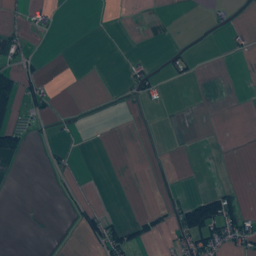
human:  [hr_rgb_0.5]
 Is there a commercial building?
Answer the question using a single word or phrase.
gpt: yes

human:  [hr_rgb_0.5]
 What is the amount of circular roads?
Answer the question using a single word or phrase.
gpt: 0

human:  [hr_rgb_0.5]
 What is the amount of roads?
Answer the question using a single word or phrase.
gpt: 212

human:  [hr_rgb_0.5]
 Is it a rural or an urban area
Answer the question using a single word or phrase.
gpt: rural

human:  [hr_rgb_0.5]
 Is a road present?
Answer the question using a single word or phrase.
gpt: yes

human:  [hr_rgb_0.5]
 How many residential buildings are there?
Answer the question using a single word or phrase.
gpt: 371

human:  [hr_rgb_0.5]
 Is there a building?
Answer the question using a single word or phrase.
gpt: yes

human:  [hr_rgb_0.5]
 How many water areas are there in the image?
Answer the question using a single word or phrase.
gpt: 15

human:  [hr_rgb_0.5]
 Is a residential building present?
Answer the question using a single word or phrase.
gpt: yes

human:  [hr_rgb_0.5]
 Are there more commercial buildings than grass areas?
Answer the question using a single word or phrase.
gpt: no

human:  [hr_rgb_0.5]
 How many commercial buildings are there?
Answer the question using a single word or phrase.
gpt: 4

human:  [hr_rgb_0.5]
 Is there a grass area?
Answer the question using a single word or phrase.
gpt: yes

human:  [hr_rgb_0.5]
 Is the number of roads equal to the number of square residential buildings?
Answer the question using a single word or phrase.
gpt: no

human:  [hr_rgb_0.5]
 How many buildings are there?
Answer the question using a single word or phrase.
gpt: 375

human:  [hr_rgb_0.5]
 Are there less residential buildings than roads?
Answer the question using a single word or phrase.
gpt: no

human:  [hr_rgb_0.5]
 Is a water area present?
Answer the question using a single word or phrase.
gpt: yes

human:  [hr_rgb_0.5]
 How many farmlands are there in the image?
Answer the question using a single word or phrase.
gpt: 35

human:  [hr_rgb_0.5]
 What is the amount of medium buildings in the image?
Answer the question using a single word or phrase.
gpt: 8

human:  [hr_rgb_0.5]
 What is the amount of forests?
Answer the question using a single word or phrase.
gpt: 64

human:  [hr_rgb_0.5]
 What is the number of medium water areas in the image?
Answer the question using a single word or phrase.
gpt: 3

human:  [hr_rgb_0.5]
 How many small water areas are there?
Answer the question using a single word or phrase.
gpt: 7

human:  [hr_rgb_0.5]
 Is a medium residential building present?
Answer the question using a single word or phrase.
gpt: yes

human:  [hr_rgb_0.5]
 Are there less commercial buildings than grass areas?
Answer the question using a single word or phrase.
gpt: yes

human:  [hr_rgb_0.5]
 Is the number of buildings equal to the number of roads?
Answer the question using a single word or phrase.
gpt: no

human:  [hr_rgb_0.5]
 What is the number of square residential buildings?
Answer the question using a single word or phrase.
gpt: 0

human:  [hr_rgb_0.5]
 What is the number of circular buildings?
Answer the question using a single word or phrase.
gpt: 0

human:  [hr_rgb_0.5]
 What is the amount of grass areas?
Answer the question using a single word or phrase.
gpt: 119

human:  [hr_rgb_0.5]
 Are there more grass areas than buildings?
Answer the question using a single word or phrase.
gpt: no

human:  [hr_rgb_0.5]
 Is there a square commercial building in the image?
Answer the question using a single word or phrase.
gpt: no

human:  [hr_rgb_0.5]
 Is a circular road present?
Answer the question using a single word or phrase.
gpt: no

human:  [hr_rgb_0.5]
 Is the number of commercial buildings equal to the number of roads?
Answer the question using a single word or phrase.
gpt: no

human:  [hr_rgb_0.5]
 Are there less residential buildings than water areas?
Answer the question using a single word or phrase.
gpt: no

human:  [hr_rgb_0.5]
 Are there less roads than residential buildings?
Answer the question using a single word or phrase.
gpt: yes

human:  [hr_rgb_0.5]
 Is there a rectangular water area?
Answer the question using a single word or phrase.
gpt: yes

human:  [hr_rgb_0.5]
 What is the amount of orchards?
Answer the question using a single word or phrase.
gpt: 1

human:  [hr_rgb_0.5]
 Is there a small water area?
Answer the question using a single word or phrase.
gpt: yes

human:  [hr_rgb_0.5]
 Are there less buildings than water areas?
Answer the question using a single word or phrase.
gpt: no

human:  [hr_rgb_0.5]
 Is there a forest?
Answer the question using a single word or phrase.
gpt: yes

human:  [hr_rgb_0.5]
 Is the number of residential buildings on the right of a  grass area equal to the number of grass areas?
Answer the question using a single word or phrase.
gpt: no

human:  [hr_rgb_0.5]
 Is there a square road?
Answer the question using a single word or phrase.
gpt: no

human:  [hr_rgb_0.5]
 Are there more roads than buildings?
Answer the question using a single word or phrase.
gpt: no

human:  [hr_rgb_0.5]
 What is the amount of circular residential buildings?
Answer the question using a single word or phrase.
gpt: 0

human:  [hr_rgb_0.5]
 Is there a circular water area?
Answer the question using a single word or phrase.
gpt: yes

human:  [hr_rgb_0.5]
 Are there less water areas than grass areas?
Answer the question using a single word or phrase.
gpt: yes

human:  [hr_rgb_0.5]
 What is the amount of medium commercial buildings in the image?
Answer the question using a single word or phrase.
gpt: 0

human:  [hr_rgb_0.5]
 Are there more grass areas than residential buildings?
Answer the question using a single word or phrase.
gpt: no

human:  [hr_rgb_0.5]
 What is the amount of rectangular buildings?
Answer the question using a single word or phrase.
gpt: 219

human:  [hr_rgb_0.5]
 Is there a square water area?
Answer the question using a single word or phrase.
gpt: yes

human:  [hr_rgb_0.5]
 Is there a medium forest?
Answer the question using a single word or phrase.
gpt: yes

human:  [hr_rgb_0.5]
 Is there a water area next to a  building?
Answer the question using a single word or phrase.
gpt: yes

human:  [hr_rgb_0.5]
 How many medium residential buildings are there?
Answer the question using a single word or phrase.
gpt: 8

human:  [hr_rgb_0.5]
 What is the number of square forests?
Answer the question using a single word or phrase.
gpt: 0

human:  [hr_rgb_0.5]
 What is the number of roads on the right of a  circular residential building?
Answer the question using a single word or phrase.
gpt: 0

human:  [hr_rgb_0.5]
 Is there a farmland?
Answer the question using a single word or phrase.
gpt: yes

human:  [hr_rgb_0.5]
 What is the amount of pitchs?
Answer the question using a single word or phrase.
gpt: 3

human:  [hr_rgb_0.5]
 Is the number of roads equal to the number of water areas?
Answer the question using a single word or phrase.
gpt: no

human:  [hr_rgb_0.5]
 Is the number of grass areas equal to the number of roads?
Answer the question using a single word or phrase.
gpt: no

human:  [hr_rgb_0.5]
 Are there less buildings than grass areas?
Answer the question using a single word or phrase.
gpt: no

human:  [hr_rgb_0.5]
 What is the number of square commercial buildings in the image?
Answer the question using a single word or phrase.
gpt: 0

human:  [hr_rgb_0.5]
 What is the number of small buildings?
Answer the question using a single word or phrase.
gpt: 367

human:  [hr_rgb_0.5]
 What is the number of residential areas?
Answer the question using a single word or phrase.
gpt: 2

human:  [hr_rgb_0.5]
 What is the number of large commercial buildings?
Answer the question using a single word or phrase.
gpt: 0

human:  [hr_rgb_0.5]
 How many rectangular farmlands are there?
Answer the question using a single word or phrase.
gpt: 0

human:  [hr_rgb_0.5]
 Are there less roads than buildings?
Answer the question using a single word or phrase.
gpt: yes